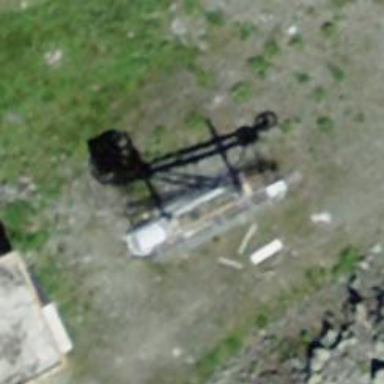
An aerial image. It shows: Pylon for aerialway.